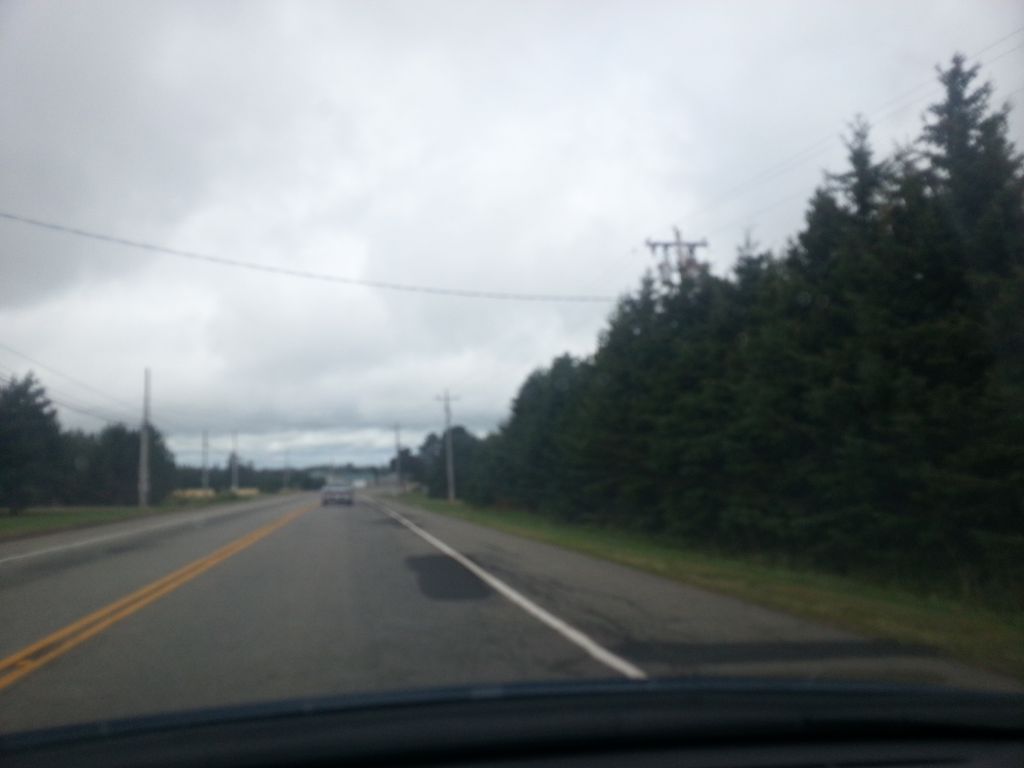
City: charlottetown